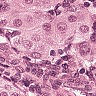
Metastatic tissue present: yes